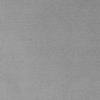
Label: dusty